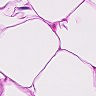
Metastatic tissue present: no